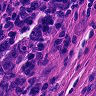
Metastatic tissue present: yes